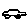
Label: car